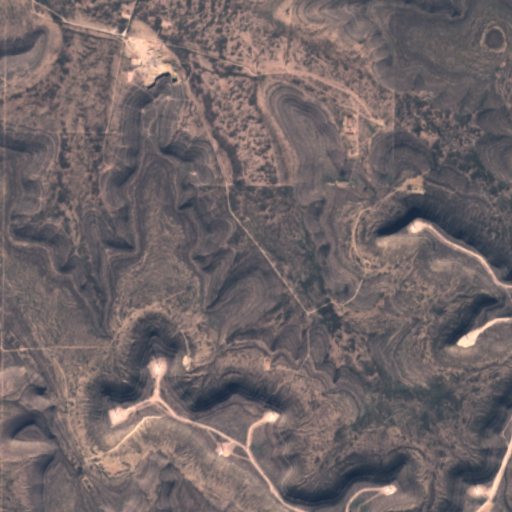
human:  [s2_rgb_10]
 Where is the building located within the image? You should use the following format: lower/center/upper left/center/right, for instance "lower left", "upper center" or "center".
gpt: The building is located in the upper right of the image.
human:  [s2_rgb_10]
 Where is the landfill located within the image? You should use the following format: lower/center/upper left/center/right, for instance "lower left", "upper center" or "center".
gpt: There is no landfill in the image.